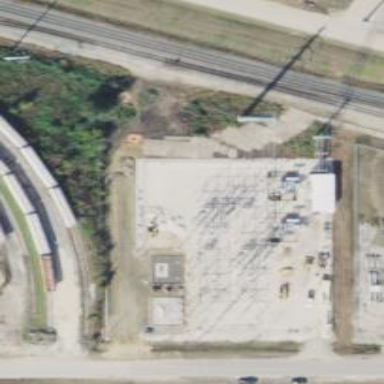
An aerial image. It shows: Switch for power supply.